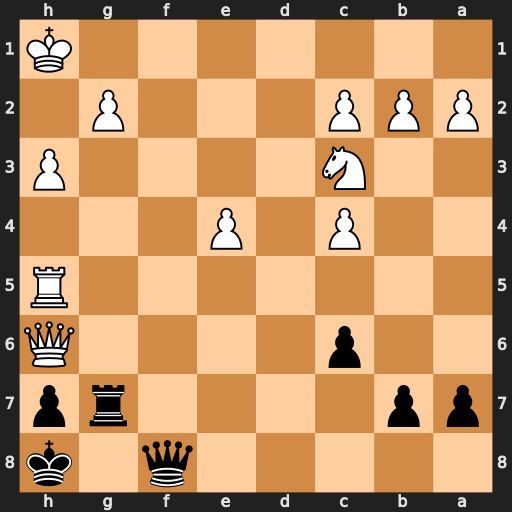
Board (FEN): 5q1k/pp4rp/2p4Q/7R/2P1P3/2N4P/PPP3P1/7K
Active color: b
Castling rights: -
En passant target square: -
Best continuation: Qf1+ Kh2 Qxg2#